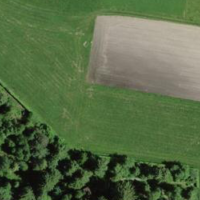
EUNIS habitat code: 24
Species observed at this site:
Fagus sylvatica